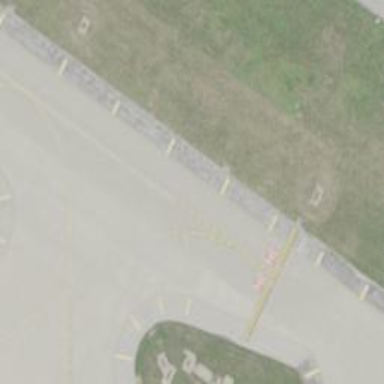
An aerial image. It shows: View of taxiway at the airport.